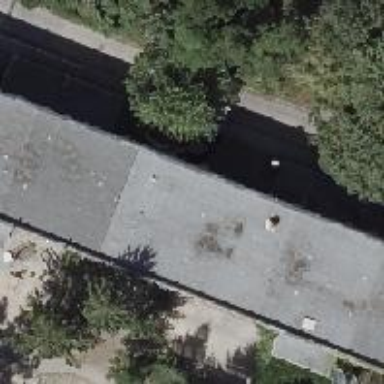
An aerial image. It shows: Kindergarten building.